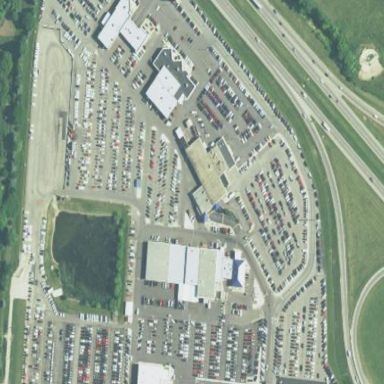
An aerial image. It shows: Retail area.